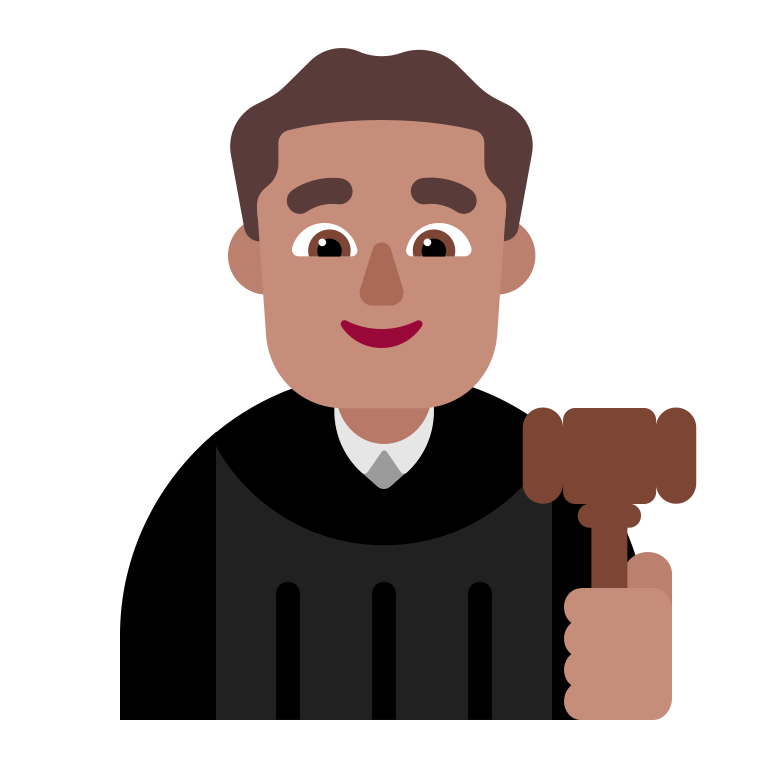
man judge flat